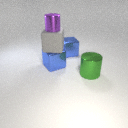
large green metal cylinder to the right of large blue metal cube